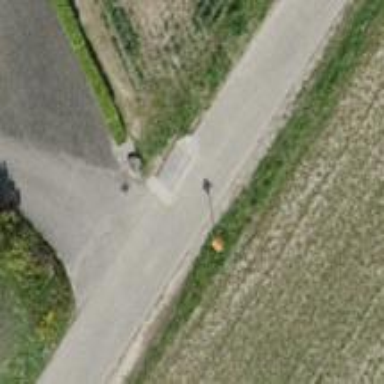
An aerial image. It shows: Pole with roof-covered pipeline marker.